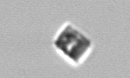
Label: Bacillariophyceae_morphotype1